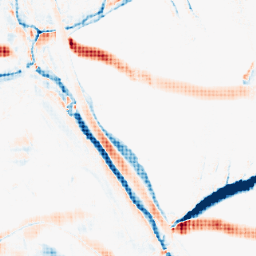
Category: morphological
Decomposition family: morphological_rect
Decomposition parameters: operation: average
width: 5
height: 20
Upsampling method: sinc_hamming
Upsampling parameters: scale: 4
kernel_size: 4
Upsampling scale: 4